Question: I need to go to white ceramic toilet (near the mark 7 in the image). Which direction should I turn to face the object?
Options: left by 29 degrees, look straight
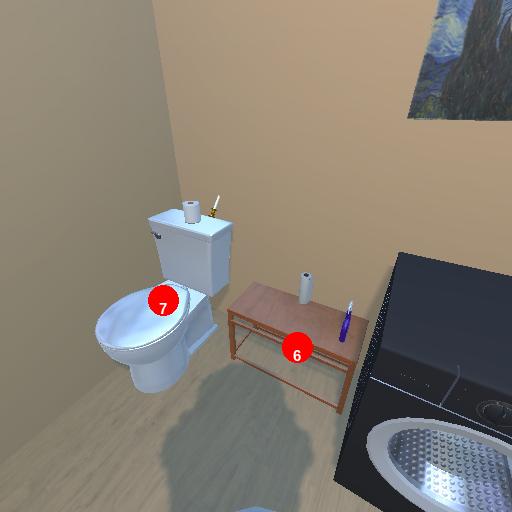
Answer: left by 29 degrees